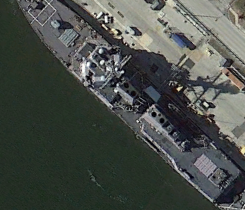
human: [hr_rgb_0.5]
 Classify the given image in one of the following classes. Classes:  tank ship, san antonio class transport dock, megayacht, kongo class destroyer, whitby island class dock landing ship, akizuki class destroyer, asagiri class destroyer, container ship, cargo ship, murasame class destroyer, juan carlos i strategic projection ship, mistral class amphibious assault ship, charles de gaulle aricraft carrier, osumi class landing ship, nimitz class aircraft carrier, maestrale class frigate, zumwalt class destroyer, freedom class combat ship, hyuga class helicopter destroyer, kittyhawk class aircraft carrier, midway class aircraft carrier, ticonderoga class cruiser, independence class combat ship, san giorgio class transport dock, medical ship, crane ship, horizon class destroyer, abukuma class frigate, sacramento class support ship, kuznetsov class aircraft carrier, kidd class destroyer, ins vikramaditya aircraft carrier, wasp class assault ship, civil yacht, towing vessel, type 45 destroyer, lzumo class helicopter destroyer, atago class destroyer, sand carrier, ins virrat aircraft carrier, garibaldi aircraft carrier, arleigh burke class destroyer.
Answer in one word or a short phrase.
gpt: Arleigh Burke class destroyer